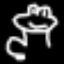
Label: frog